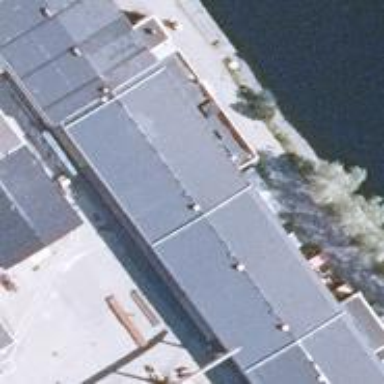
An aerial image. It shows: Industrial building.